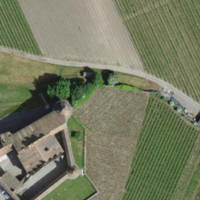
EUNIS habitat code: 40
Species observed at this site:
Falco tinnunculus